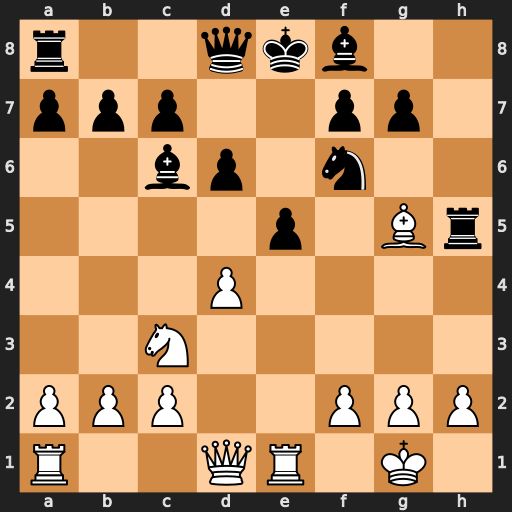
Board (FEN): r2qkb2/ppp2pp1/2bp1n2/4p1Br/3P4/2N5/PPP2PPP/R2QR1K1
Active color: w
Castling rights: q
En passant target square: -
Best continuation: Bxf6 Qxf6 Qxh5